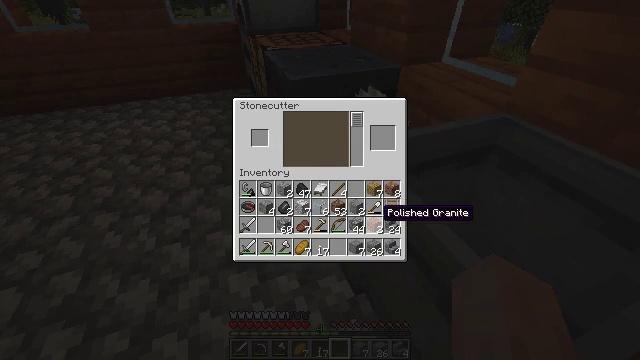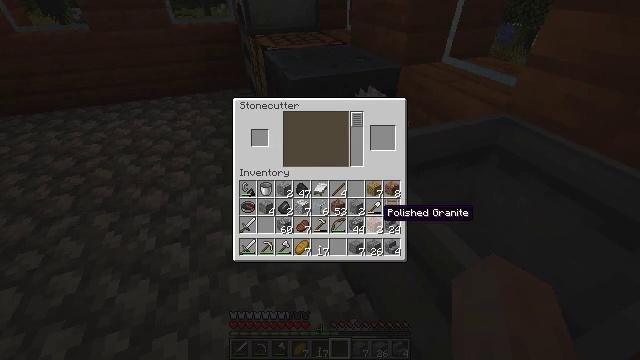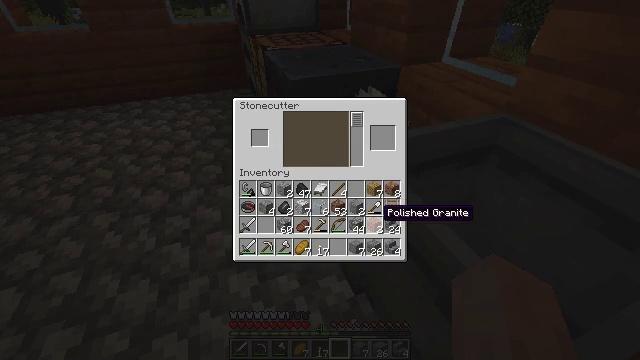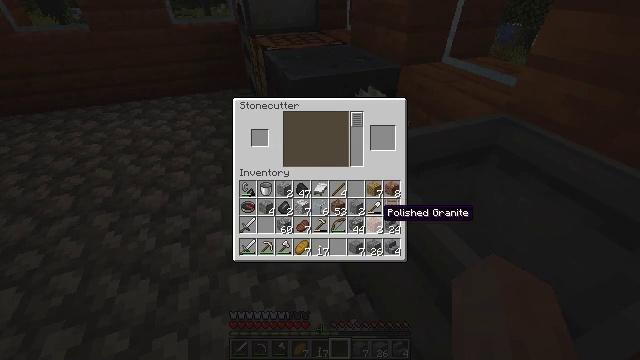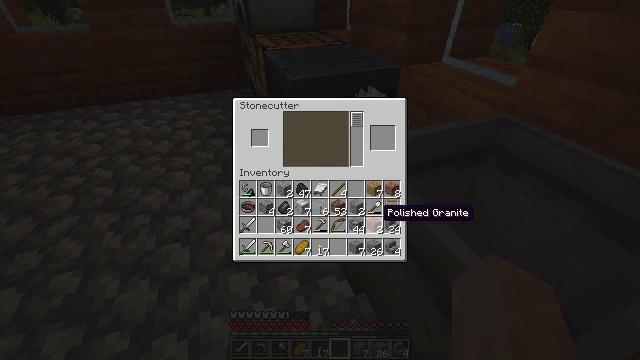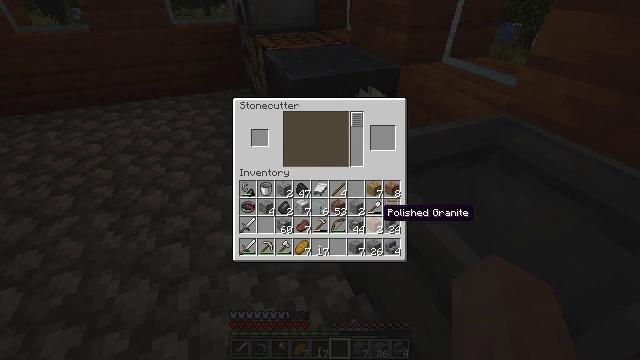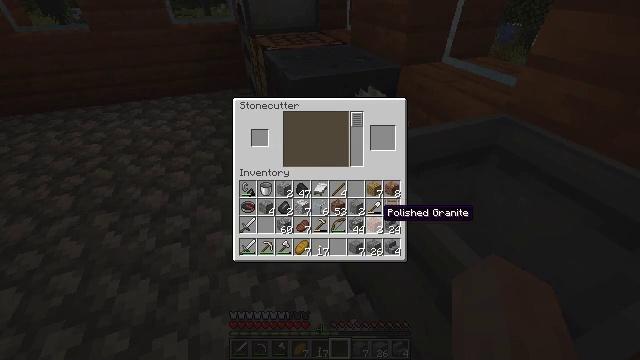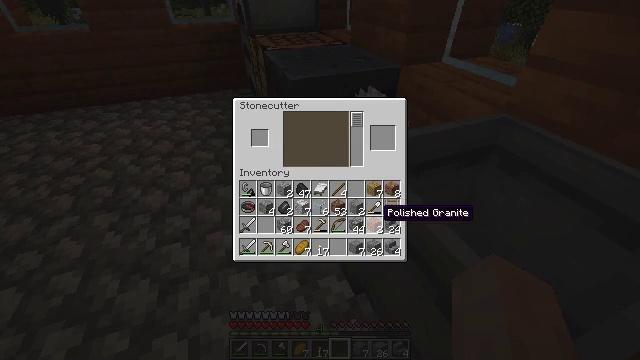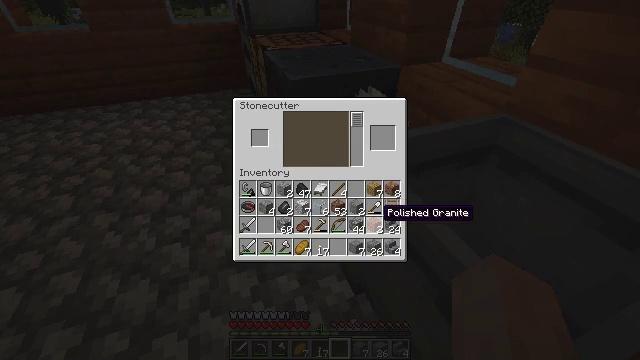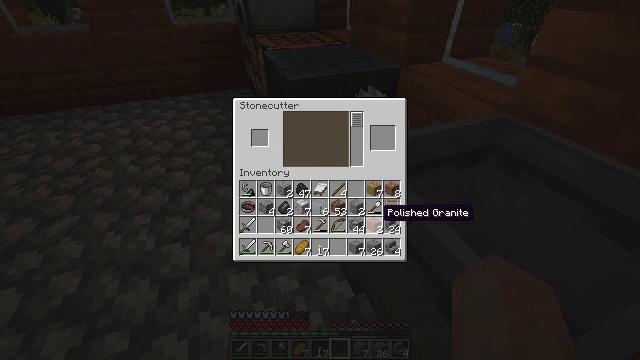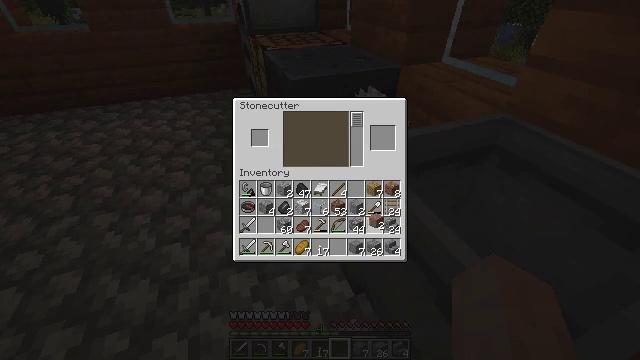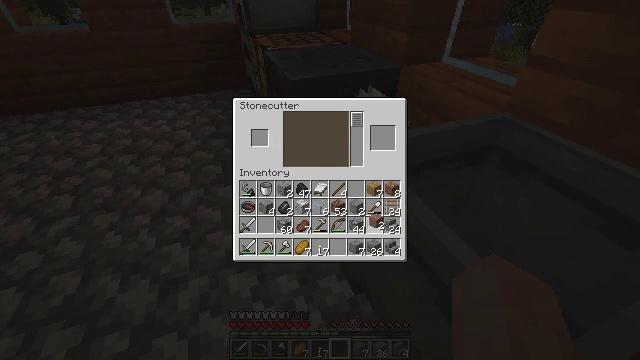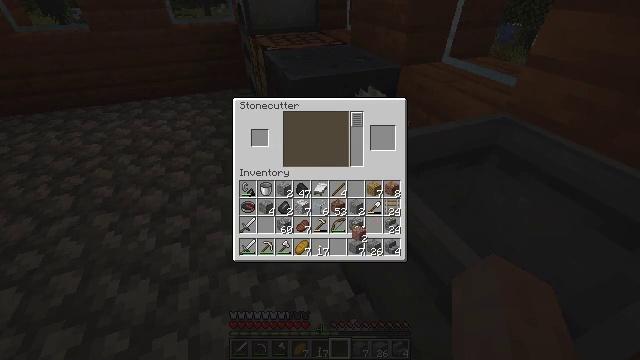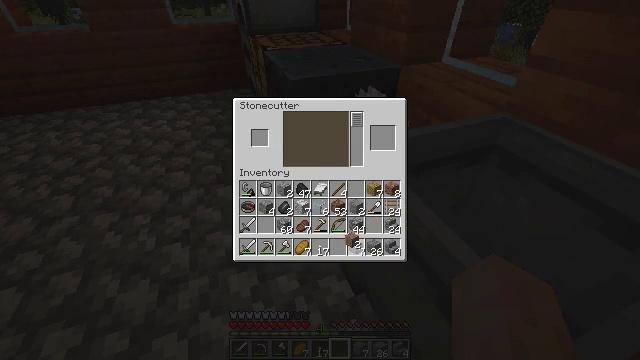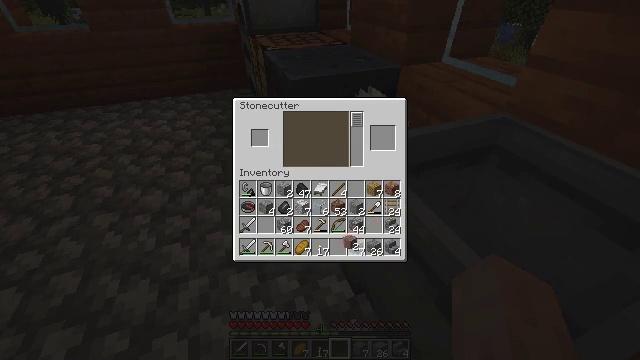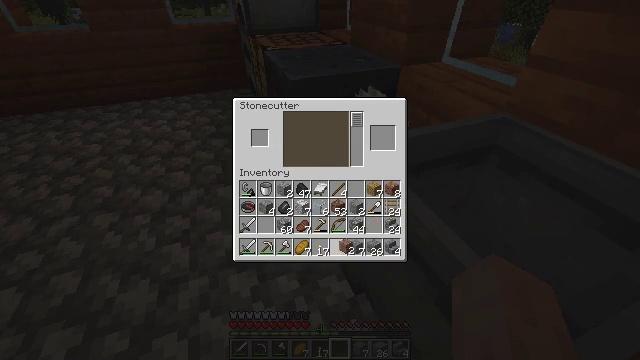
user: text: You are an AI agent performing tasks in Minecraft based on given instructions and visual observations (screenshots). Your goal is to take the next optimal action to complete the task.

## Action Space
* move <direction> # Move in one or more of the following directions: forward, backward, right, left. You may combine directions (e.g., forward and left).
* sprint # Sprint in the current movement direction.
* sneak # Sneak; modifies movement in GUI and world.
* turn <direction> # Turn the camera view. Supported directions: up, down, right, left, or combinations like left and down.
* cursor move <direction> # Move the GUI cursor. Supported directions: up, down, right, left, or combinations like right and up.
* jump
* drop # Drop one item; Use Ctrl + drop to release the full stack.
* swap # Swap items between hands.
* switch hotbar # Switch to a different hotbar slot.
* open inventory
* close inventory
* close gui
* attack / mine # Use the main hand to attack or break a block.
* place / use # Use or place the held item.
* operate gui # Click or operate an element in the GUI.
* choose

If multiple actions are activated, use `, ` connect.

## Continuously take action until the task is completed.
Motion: motion action
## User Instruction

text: Get polished granite by crafting four granite blocks.
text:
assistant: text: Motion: no_op
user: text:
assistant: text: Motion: no_op
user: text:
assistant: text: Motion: no_op
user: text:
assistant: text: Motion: no_op
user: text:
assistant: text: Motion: no_op
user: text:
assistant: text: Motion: no_op
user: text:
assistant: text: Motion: no_op
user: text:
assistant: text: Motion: no_op
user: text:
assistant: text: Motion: no_op
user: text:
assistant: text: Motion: attack / mine
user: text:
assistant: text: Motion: attack / mine
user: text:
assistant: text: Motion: turn left and down
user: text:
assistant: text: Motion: turn left
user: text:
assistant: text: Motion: no_op
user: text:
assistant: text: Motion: no_op
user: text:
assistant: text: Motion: no_op
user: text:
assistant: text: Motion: no_op
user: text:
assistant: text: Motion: no_op
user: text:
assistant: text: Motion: no_op
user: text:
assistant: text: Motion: attack / mine
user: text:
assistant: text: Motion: attack / mine
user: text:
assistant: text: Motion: attack / mine
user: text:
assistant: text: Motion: no_op
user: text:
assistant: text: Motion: no_op
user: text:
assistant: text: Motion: turn right and up
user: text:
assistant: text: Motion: turn right and up
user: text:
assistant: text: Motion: turn right and up
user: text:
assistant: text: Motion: turn up
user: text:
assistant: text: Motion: no_op
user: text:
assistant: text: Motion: no_op